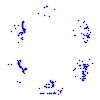
Particle: kaon